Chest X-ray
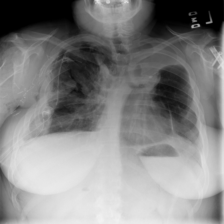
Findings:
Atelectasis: positive
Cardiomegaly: negative
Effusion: negative
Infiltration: positive
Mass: negative
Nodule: negative
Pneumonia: negative
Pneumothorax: positive
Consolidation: negative
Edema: negative
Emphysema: positive
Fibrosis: negative
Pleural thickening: positive
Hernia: negative